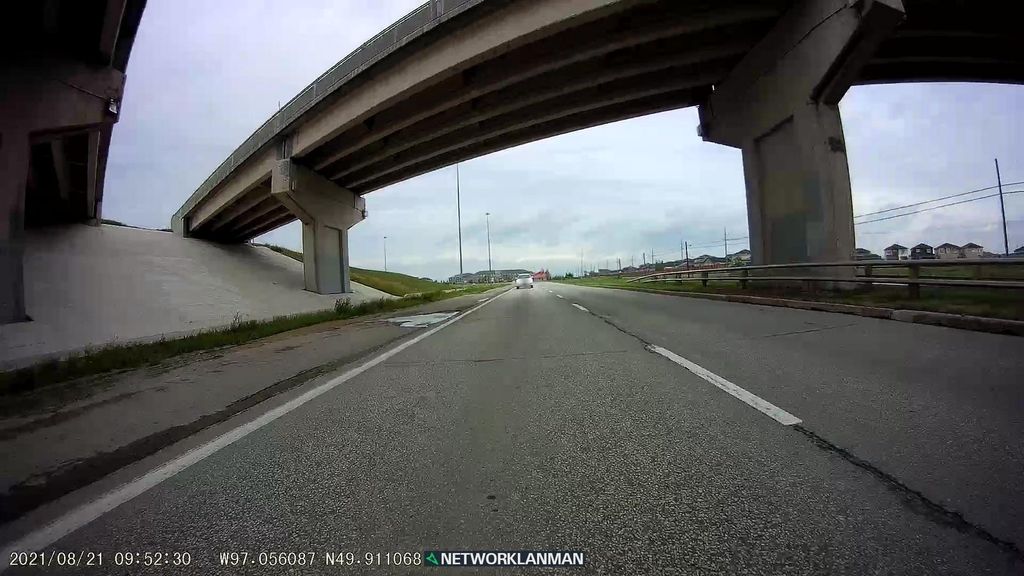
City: winnipeg